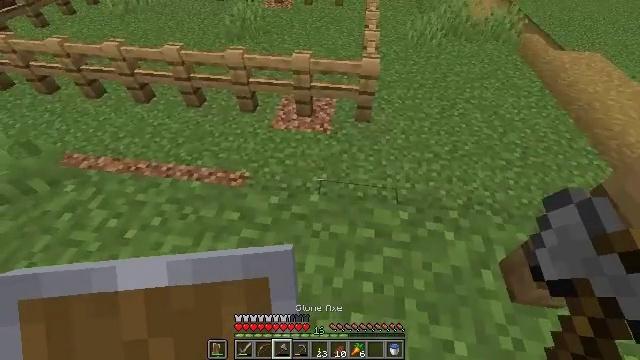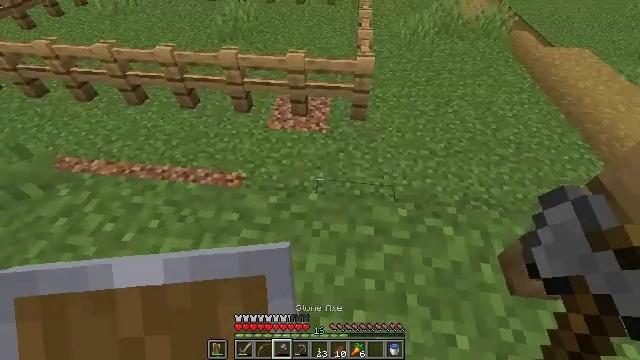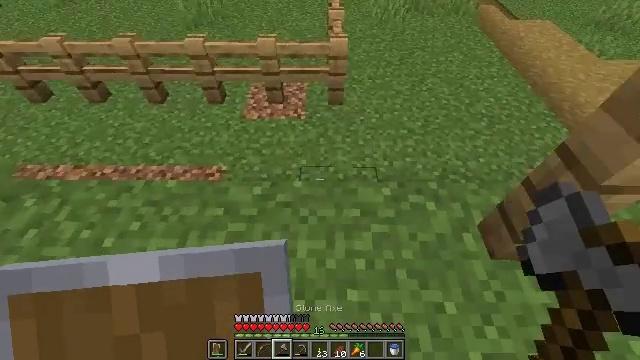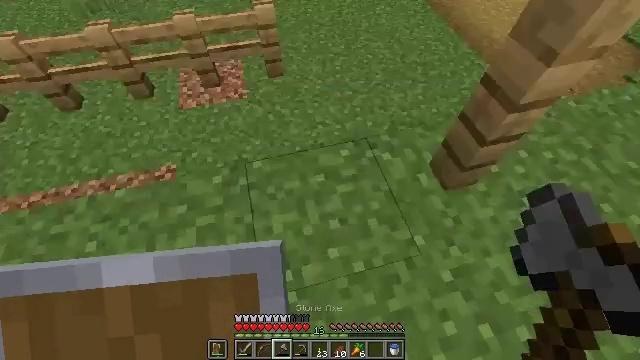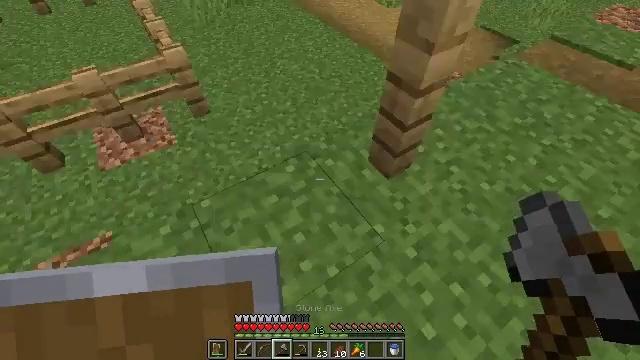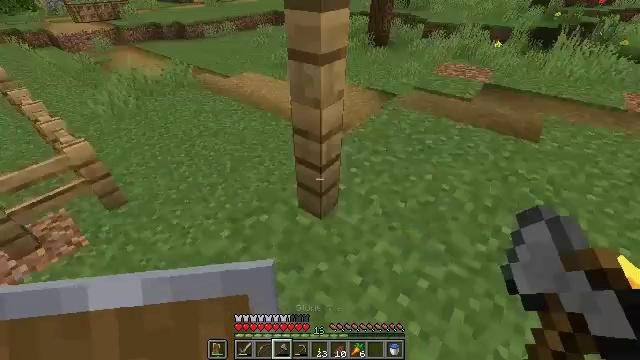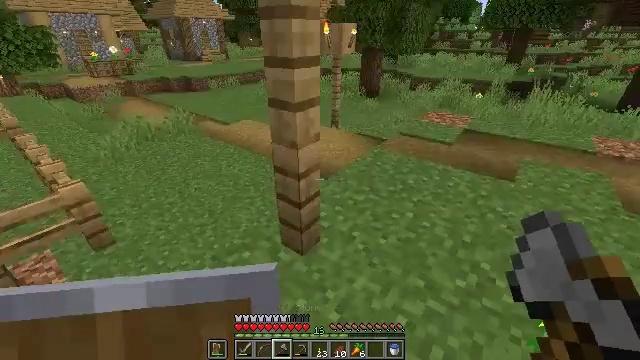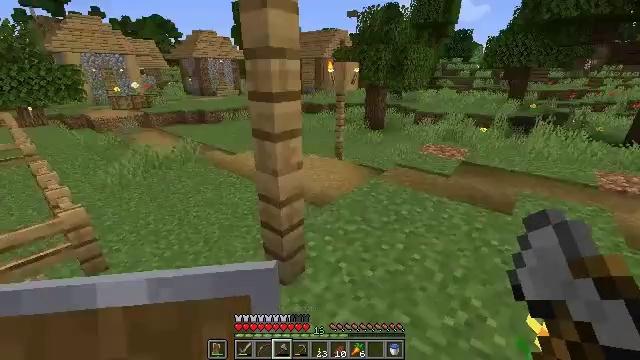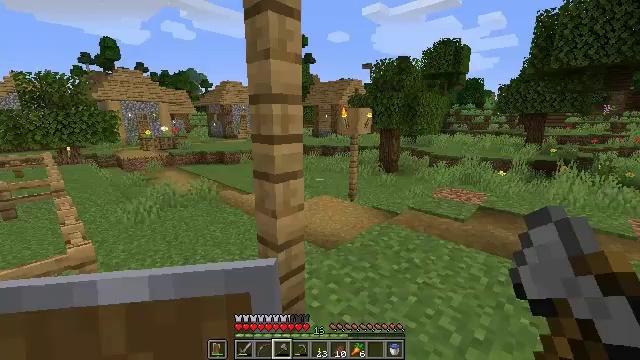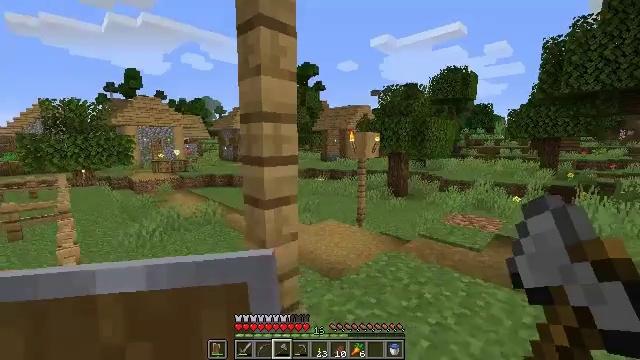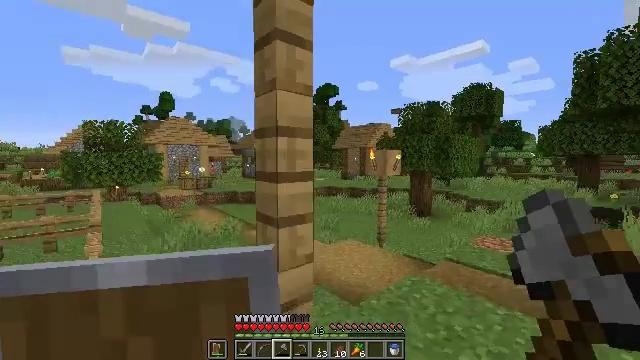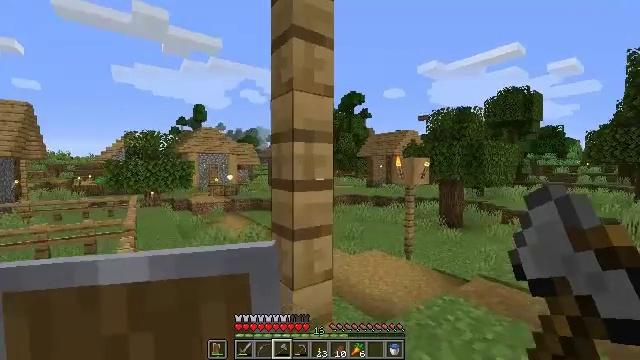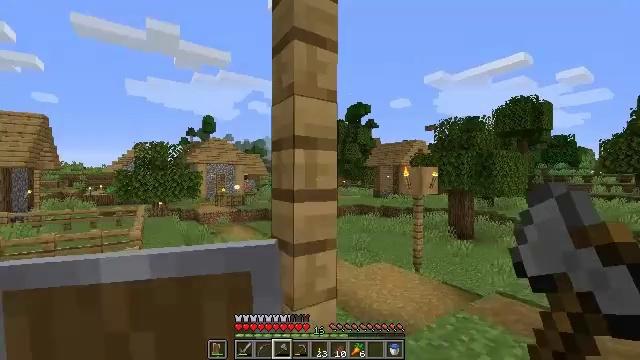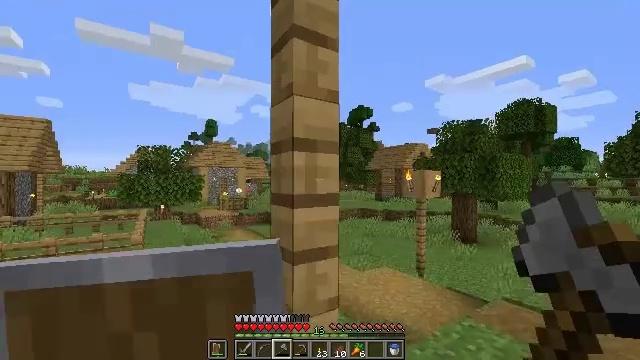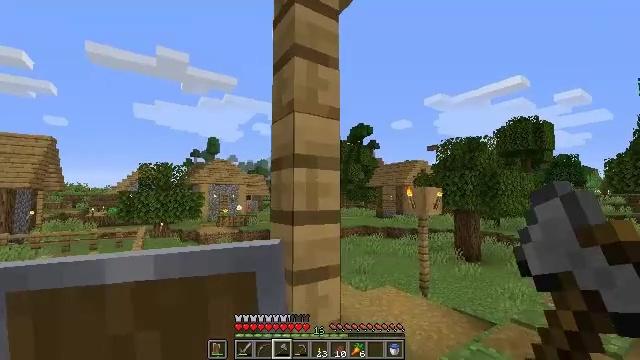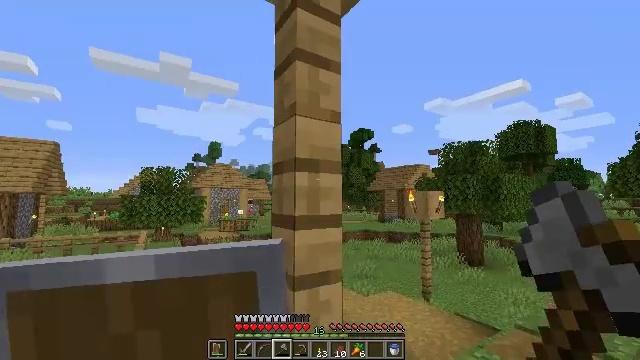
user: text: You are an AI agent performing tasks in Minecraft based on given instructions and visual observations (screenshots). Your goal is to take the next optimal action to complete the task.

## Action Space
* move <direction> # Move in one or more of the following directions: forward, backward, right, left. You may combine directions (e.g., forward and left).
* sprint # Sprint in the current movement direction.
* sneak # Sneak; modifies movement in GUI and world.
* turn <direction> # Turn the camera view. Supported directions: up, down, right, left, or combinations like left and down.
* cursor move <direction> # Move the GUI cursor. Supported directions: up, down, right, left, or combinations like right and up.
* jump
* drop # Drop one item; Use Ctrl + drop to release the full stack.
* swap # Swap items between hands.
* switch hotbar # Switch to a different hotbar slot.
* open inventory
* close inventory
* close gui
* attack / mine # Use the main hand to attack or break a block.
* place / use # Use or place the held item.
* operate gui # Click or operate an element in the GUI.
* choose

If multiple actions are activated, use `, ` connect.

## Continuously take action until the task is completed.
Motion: motion action
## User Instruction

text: Mine the oak fence from the structure.
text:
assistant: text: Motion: turn right
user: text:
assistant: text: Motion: turn right and down
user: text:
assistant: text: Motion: move back, turn right and down
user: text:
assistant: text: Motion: move back, turn right and up
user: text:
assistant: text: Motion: move back and move right, turn right and up
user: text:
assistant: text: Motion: move right, turn up
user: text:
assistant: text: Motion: move forward and move right, turn left and up
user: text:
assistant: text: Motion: move forward, turn left and up
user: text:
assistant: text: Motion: move forward, turn left and up
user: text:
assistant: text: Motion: move forward, turn left and up
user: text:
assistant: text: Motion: turn left and up
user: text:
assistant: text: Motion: turn left and up
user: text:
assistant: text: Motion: no_op
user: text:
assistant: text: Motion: turn up
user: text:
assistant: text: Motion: no_op
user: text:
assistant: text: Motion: attack / mine
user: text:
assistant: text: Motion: attack / mine
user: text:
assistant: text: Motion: attack / mine
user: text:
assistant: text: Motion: attack / mine
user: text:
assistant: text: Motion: attack / mine
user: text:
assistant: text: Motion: attack / mine
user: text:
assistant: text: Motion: attack / mine
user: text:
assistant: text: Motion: attack / mine
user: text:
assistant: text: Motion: attack / mine
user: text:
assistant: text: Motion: turn left and up, attack / mine
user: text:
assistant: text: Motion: turn left and up, attack / mine
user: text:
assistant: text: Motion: turn up, attack / mine
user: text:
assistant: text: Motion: turn up, attack / mine
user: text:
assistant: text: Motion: turn up, attack / mine
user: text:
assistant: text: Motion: turn up, attack / mine